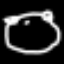
Label: frog